Field crop: maize
Growth stage: 2
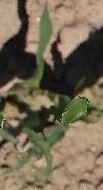
Species: maize